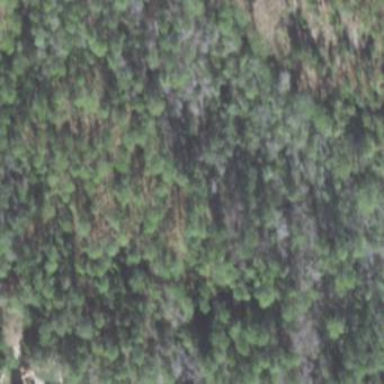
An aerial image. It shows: Woodland consisting mainly of needle-leaved trees.